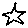
Label: star